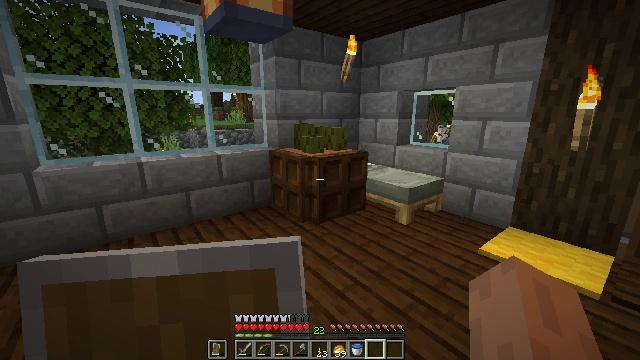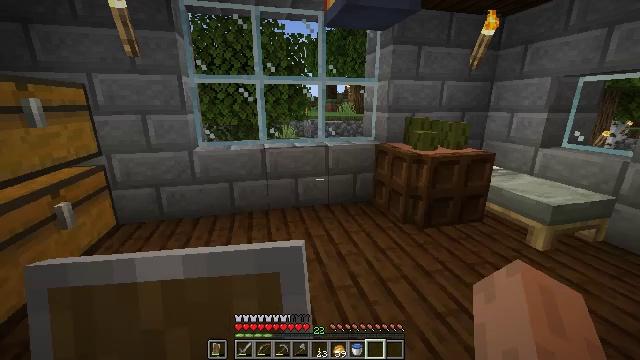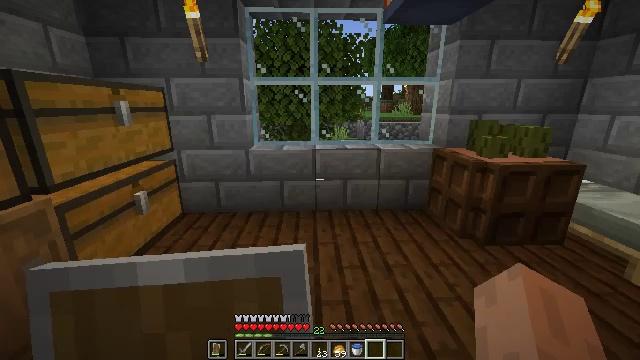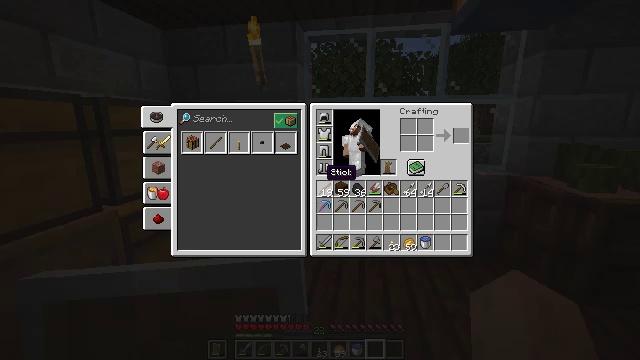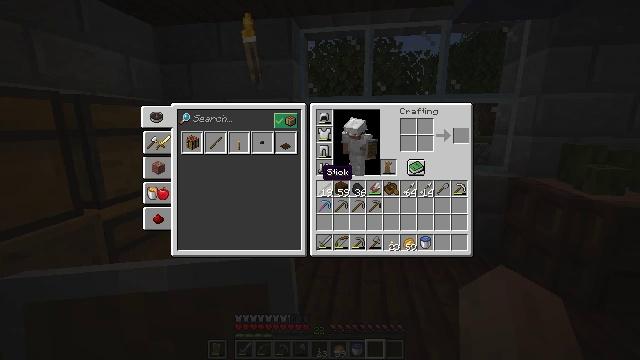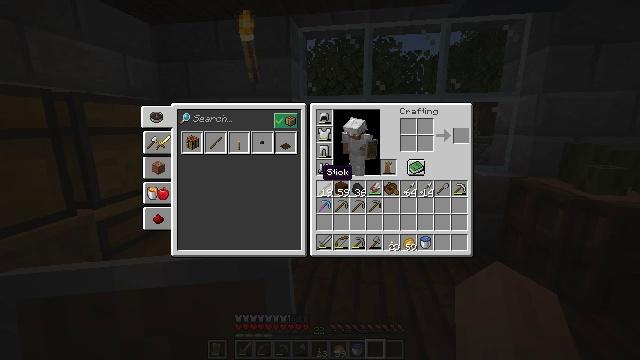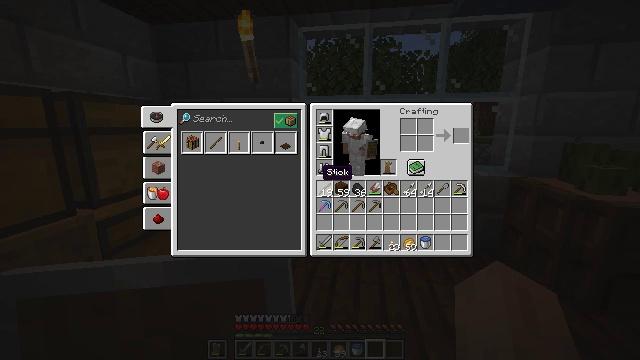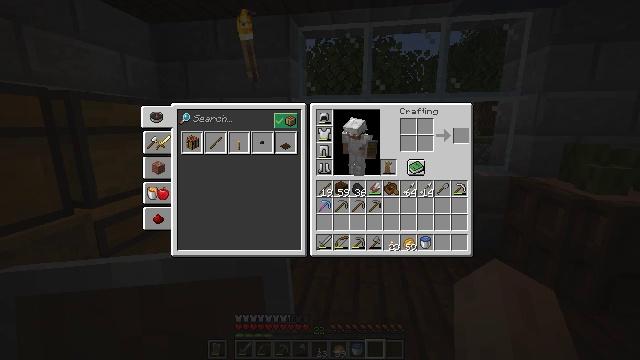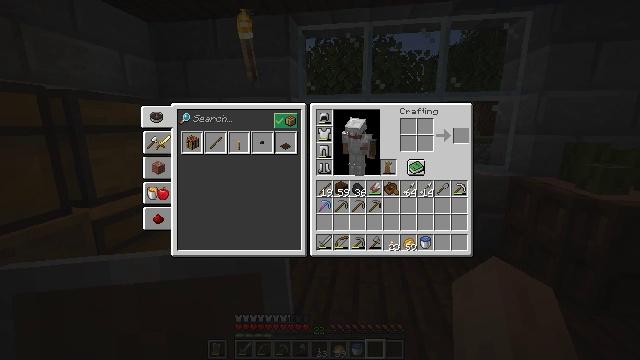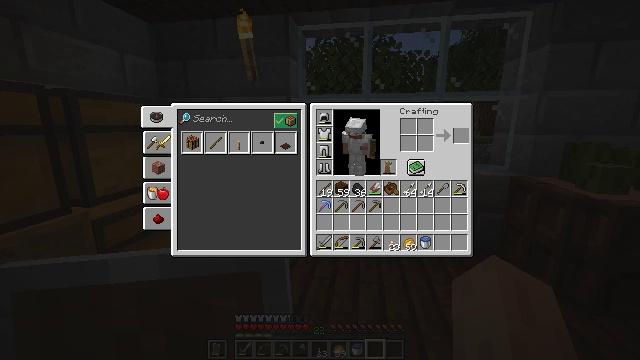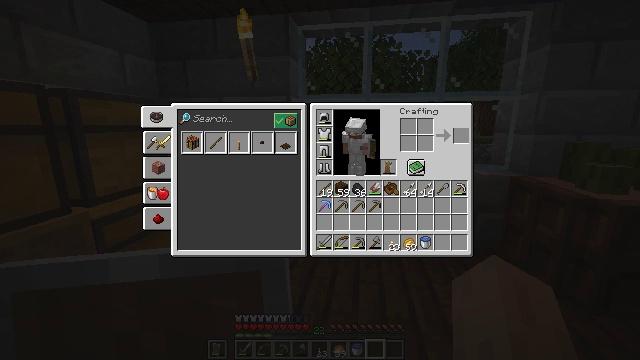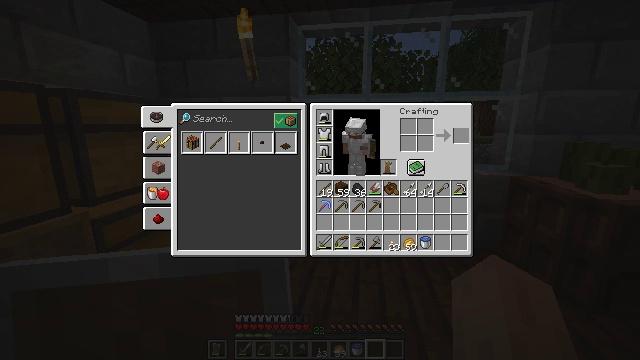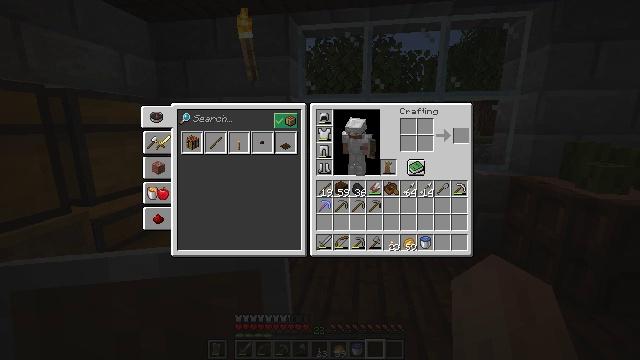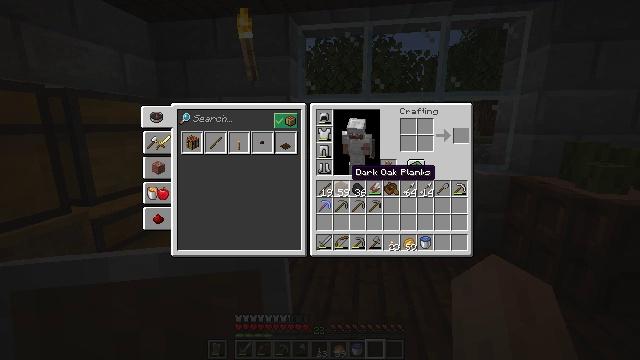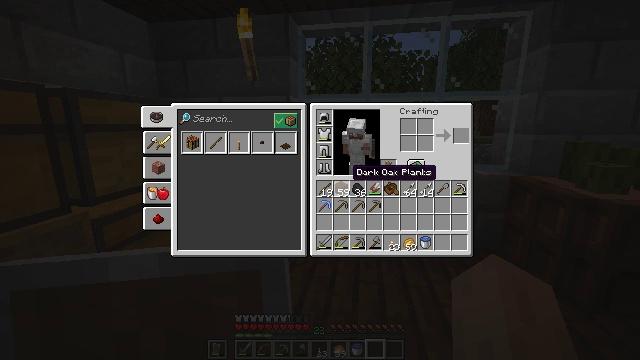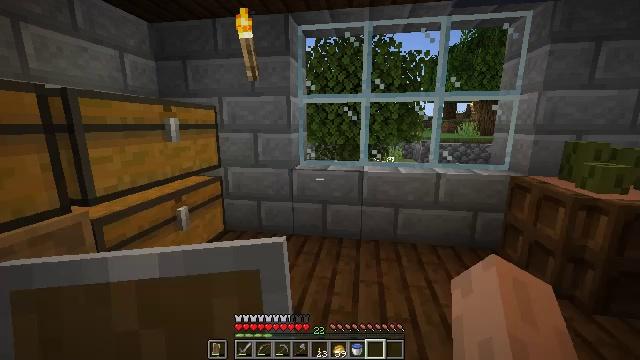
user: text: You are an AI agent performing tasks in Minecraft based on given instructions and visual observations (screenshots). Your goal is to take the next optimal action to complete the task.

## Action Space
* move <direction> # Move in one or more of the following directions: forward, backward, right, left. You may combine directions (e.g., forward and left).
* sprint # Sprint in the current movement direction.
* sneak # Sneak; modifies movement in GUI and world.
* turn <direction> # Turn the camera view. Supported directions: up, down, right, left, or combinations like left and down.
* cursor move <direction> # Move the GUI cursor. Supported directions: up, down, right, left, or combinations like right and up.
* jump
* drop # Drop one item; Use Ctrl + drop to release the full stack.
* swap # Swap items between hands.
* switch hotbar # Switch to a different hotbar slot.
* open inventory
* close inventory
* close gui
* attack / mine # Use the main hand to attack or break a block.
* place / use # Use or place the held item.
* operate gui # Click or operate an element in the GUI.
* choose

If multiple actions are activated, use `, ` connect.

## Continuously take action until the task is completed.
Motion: motion action
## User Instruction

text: Attack the chest to pick it up.
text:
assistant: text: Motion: move forward, turn left and down
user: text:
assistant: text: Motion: move forward, turn left
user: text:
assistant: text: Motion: turn left and up, open inventory
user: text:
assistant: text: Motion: open inventory
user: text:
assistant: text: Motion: open inventory
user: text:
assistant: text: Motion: no_op
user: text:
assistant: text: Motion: turn right
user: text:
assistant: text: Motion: no_op
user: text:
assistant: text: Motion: no_op
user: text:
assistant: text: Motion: no_op
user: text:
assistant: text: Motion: no_op
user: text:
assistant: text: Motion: turn right
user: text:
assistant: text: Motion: no_op
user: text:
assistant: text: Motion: no_op
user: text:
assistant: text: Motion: no_op
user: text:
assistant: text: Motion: no_op
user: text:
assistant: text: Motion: turn left and up
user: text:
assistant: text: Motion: move right, turn left and up
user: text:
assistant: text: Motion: move back and move right, turn left
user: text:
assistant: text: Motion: move back and move right
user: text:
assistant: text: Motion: move back and move right
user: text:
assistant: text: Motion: move right, turn left and up
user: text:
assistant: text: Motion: turn left
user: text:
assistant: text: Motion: move forward, turn left
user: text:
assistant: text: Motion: move forward
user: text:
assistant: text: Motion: move forward
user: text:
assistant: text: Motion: move forward, close inventory
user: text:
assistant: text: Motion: close inventory
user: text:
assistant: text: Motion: no_op
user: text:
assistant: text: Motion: no_op